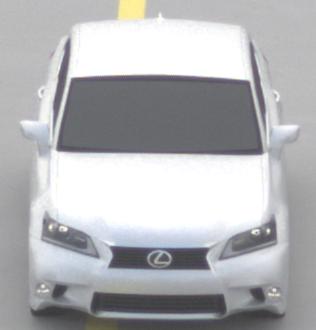
Make: Lexus
Model: GS 250
Detailed model: GS (L10)
Model produced from: 2012/06
Model produced until: 2013/12
Doors: 4
Color: white
Road condition: dry road
Daytime: midday
Contrast: low contrast